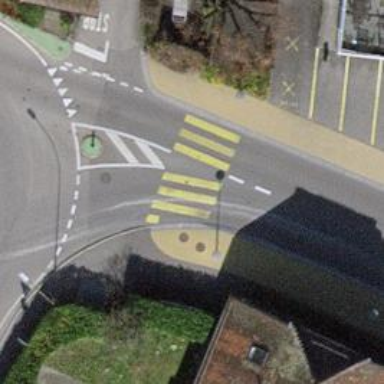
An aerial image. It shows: Marked crossing with pedestrian island.